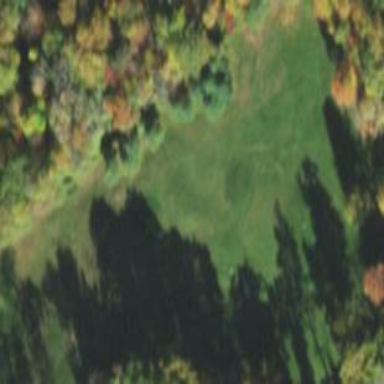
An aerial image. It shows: Grassy area designated as golf fairway.